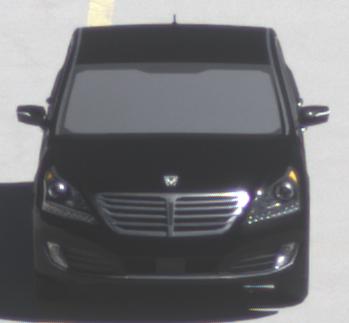
Make: Hyundai
Model: Equus
Detailed model: Gen. 2 VI
Model produced from: 2009
Model produced until: 2016
Doors: 4
Color: black
Road condition: dry road
Daytime: midday
Contrast: high contrast